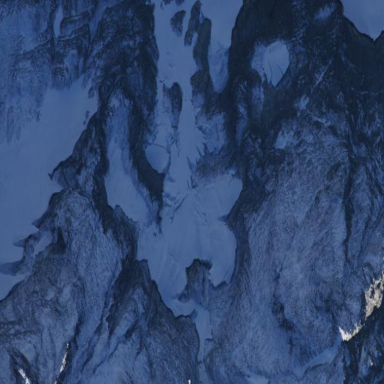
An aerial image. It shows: Stunning view of glacier.